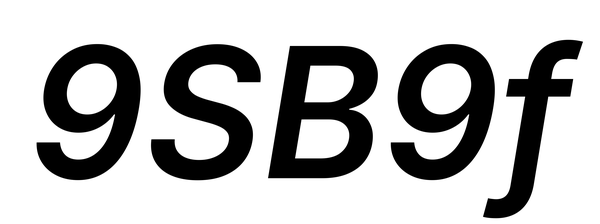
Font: Inter-Italic_SemiBold_Italic